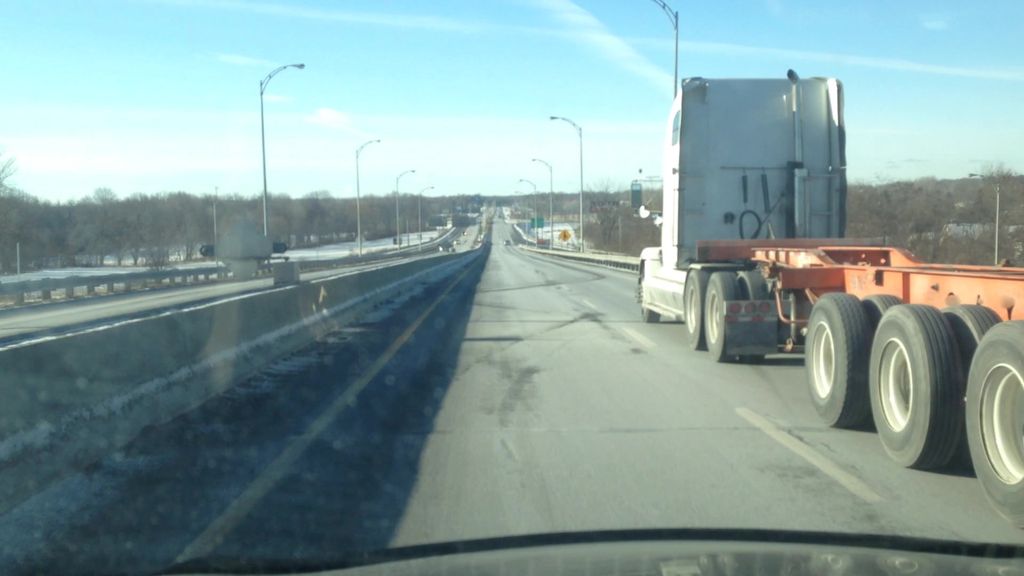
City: montreal